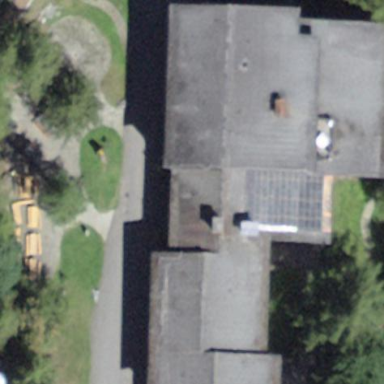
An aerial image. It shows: Sports centre building.